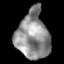
Tissue: prostate
Cell type: T cells
Senescence score: 0.3465
Nuclear area (px): 1529
Mean DAPI intensity: 143.985